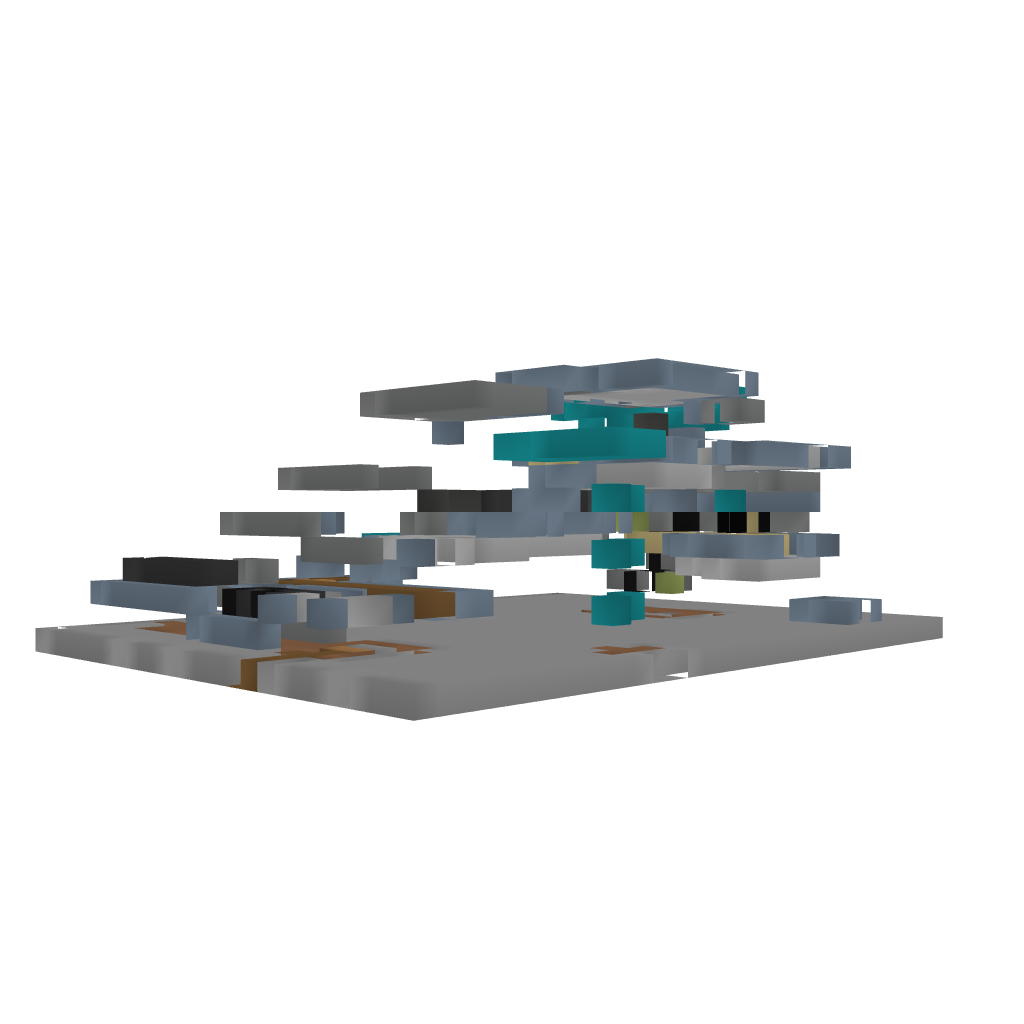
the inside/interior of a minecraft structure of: Saxum Lignum